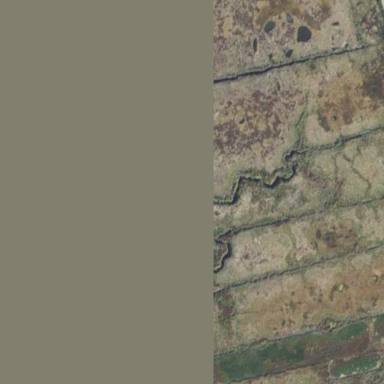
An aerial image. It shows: Saltmarsh wetland.